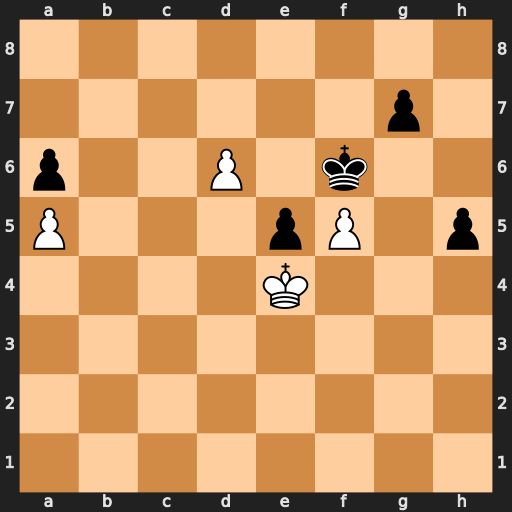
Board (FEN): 8/6p1/p2P1k2/P3pP1p/4K3/8/8/8
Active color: w
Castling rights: -
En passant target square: -
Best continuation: Kd5 e4 Kc6 e3 d7